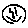
Label: smiley face